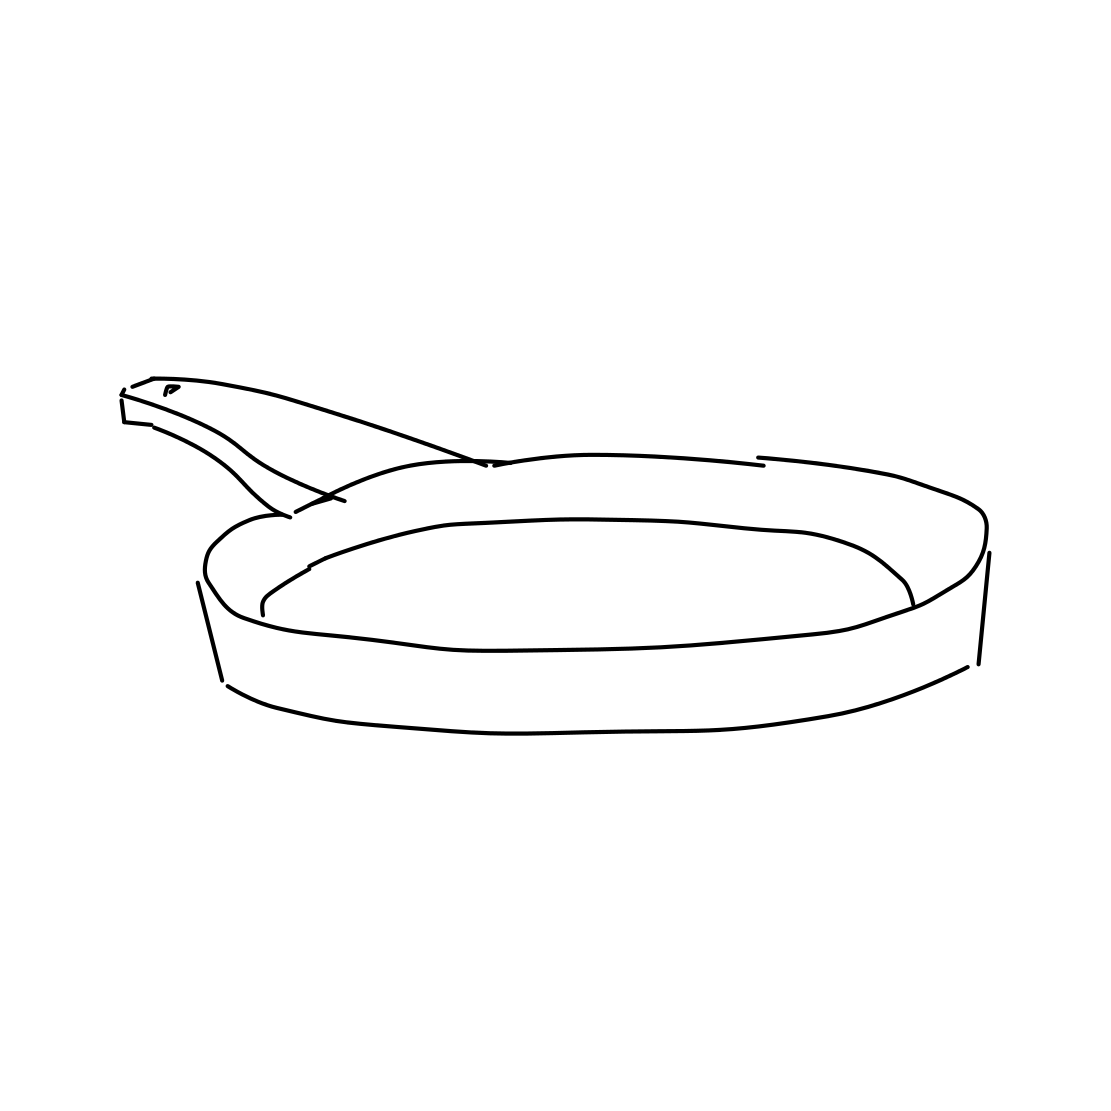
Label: frying-pan